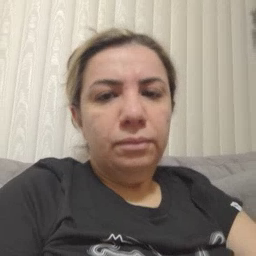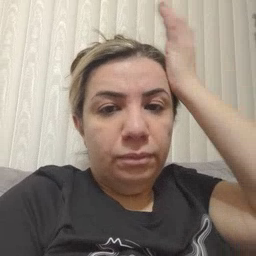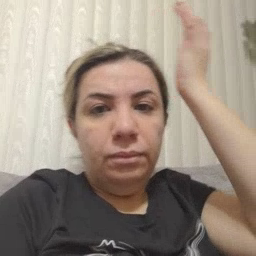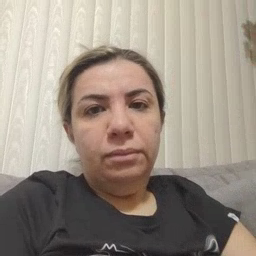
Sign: garbage